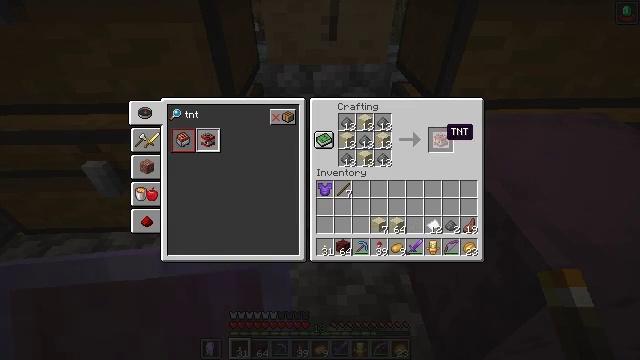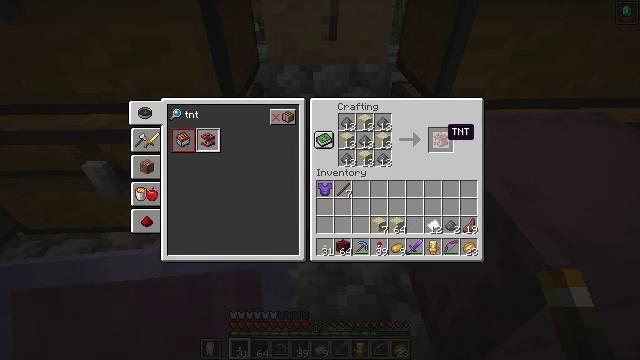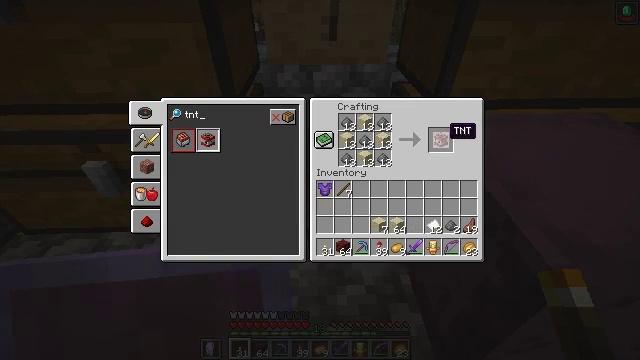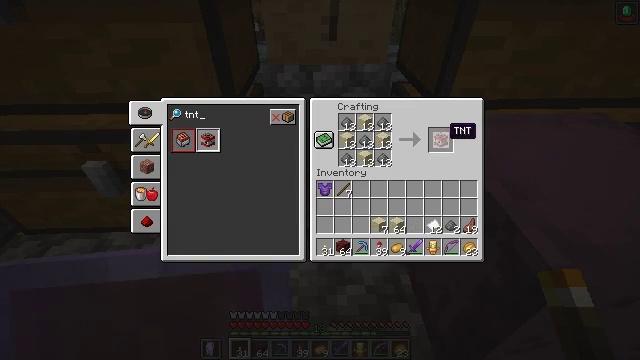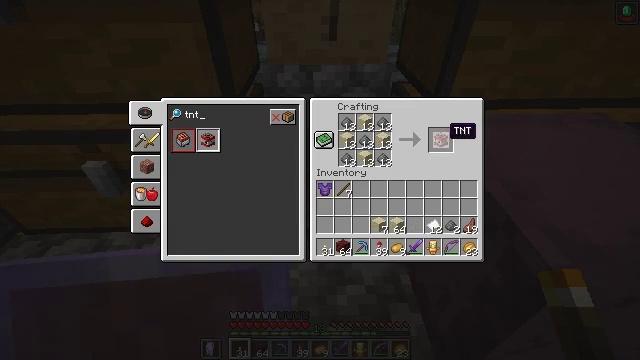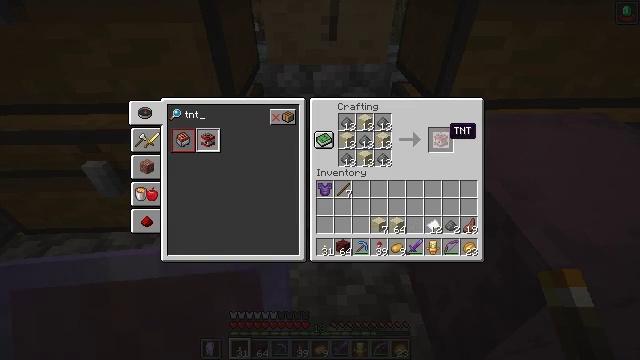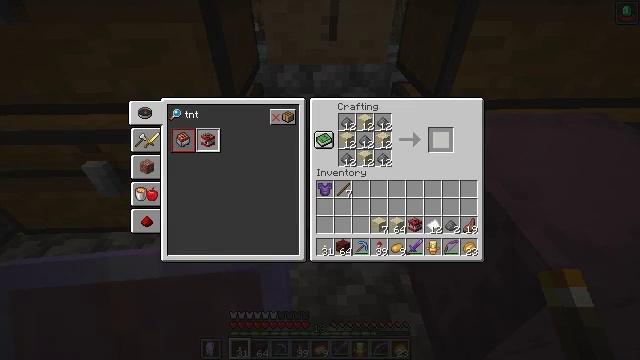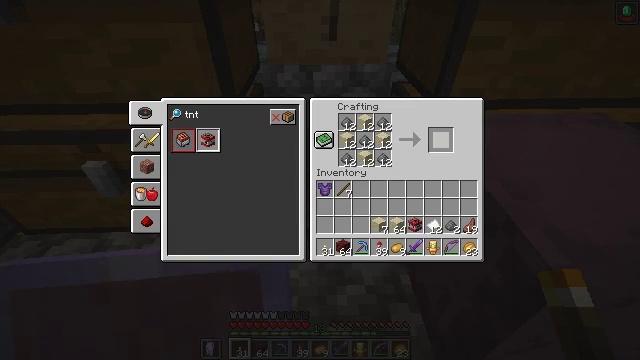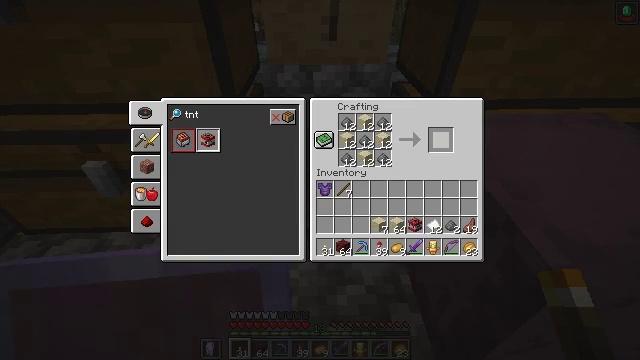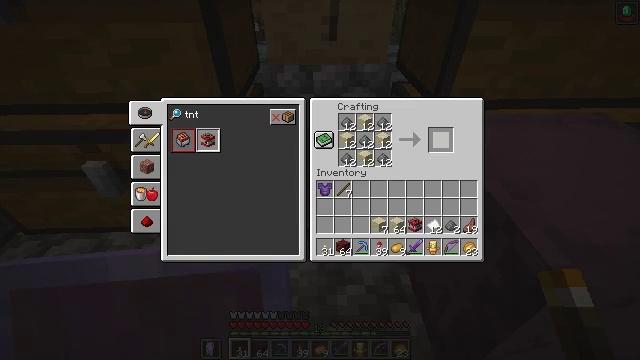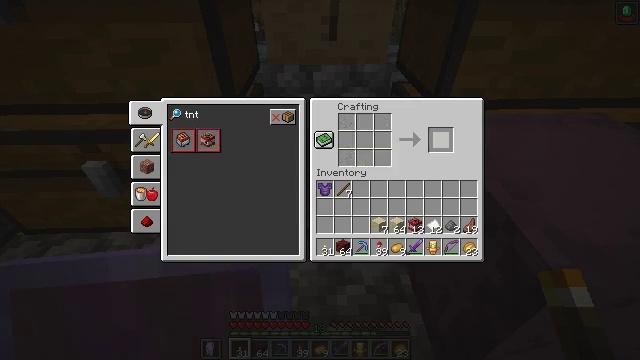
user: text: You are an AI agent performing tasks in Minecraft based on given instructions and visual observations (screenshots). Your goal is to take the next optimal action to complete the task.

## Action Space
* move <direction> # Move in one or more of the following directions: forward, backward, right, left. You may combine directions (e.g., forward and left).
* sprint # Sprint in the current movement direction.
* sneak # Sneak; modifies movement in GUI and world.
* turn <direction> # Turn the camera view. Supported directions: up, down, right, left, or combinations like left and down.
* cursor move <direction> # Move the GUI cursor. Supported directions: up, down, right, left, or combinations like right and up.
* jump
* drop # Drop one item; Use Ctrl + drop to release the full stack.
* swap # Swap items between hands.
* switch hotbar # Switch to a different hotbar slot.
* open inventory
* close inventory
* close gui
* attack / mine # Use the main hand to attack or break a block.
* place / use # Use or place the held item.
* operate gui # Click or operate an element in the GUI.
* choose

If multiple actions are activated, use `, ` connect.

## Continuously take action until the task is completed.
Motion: motion action
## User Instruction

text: Open a crafting table and craft the TNT.
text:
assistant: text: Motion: sneak
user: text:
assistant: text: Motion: sneak
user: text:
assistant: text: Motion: sneak
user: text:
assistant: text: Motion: sneak
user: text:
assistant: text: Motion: sneak
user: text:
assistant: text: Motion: sneak, operate gui
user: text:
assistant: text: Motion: sneak, operate gui
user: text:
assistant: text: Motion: sneak, operate gui
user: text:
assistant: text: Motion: sneak, operate gui
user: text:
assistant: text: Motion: sneak
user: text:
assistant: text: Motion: sneak